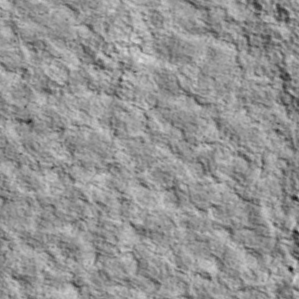
Label: non_frost